Question: This is happening in both Safari and Firefox. My navigation bar looks like this:
'''
<div>
<ul>
<li><a href="#">Test</a></li>
</ul>
</div>
'''
The relevant CSS looks like:
'''
li {
float: left
}
a:hover {
background-color: blue;
}
'''
For some reason, the list items are floating above the '<div>' they're inside ('#navBar'). I can't figure out why this seemingly simple design is causing problems.

Thanks for the advice.
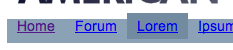
Answer: Add 'display: block' to '#navBar a'.